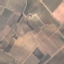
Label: PermanentCrop